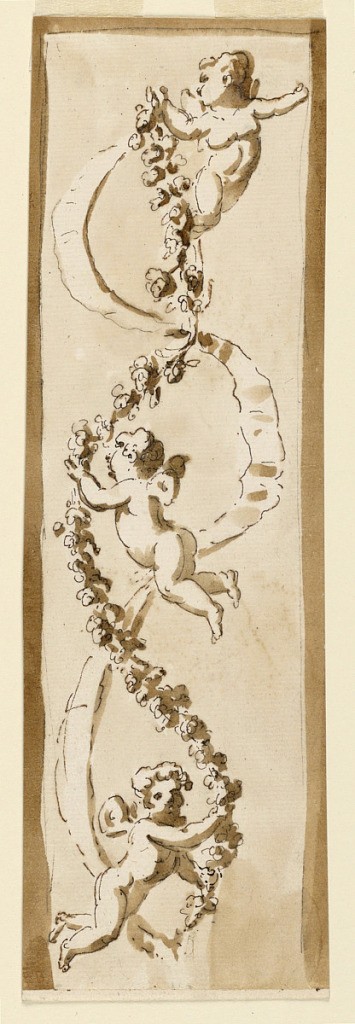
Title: Pillar strip, three putti with ribbon and garlands
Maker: Giuseppe Barberi, Italian, 1746–1809
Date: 1780–1800
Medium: Pen and brown ink, brush and brown wash on off-white laid paper, lined
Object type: Drawing
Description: A waved garland and a ribbon, hanging, and crossing each other. They are supported above by a flying putto. The top of the waves is also supported by a putto.